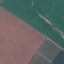
Land use / land cover class: AnnualCrop